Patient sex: M
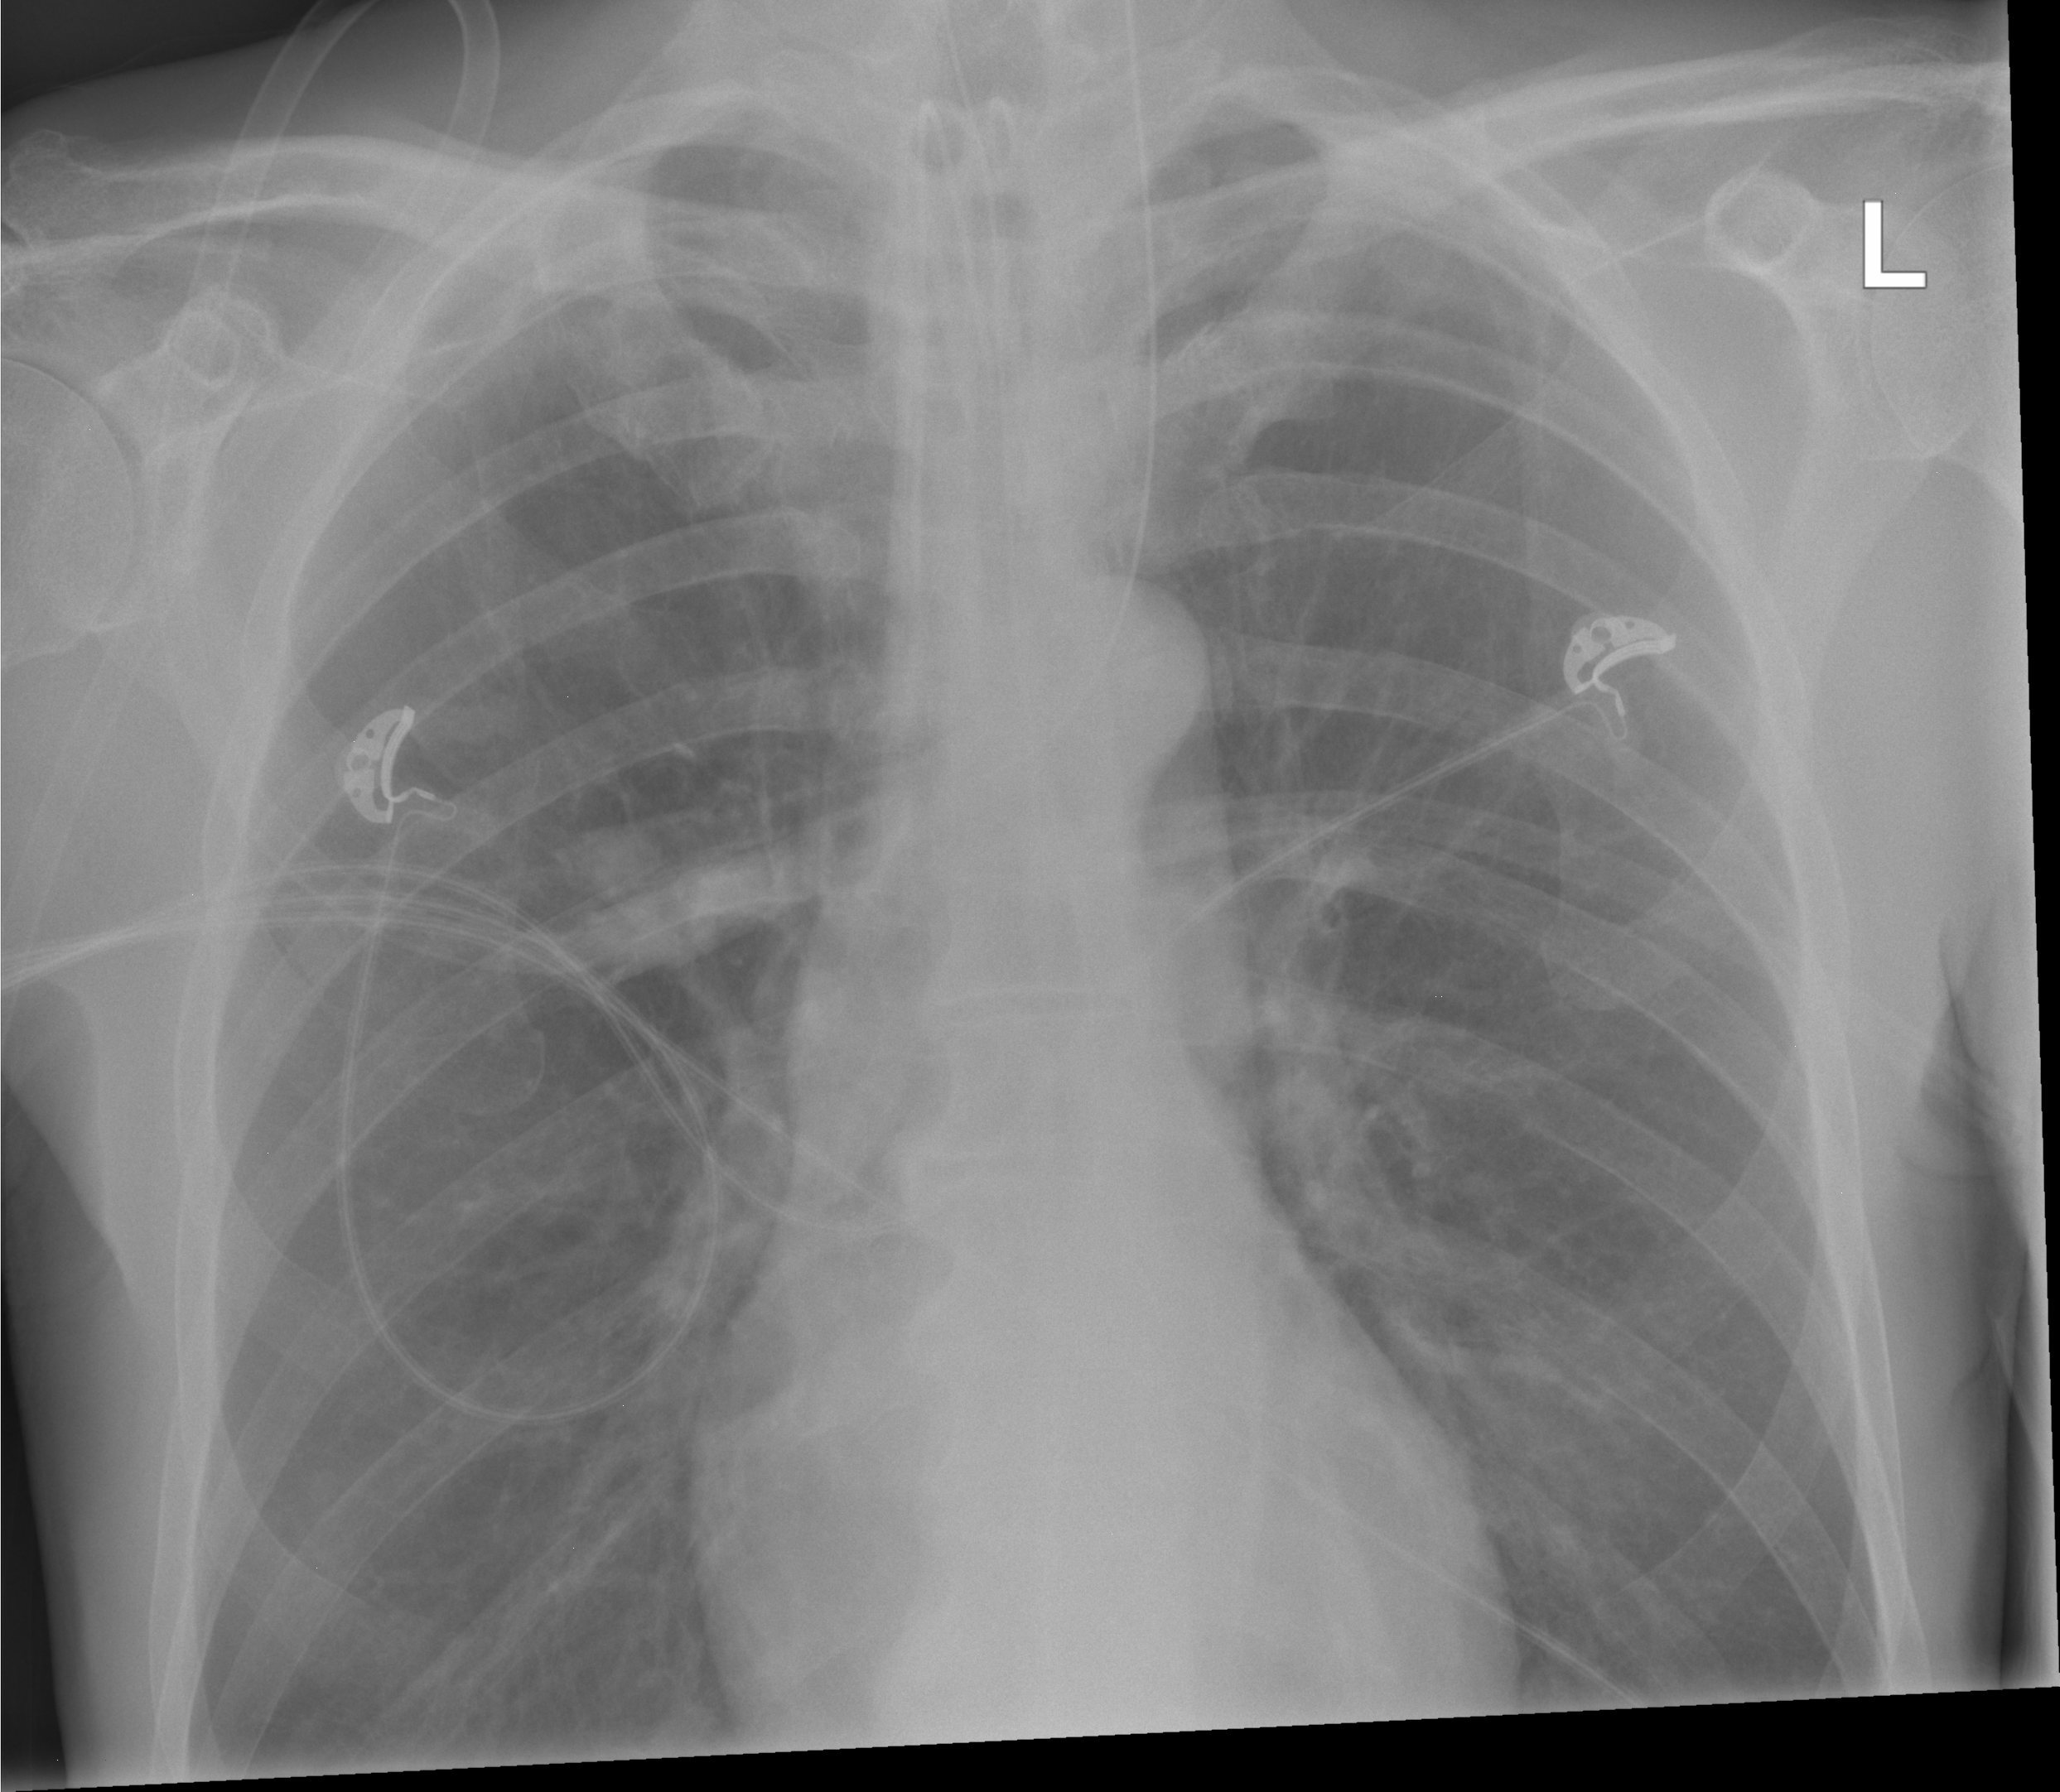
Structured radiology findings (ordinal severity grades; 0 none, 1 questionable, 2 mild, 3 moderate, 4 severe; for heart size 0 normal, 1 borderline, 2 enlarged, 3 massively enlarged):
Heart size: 0
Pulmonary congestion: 0
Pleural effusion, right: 0
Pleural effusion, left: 0
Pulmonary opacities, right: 0
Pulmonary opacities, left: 0
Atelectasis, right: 2
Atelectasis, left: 2